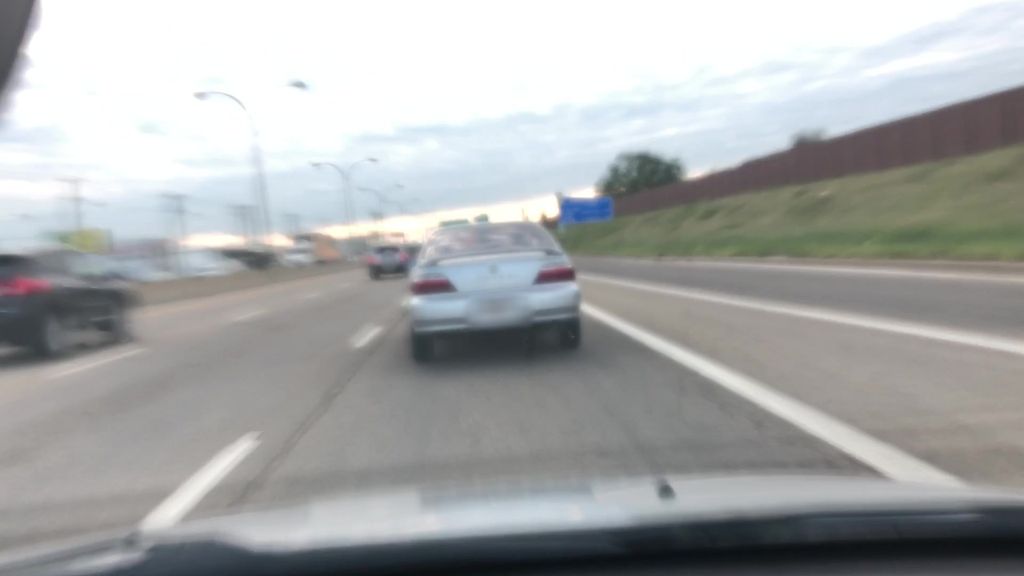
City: edmonton